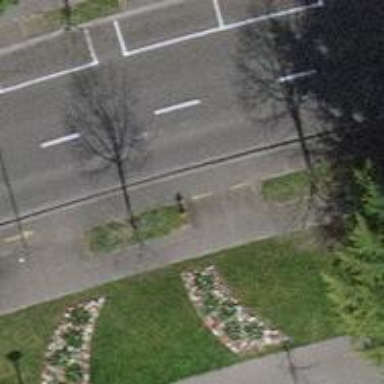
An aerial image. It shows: Avenue of trees.